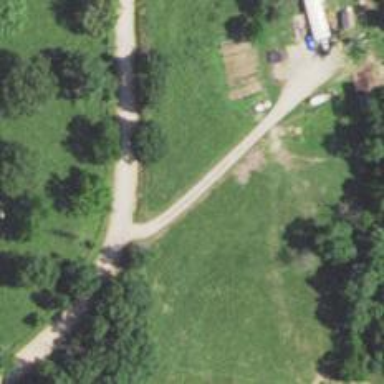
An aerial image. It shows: Driveway leading to service road.